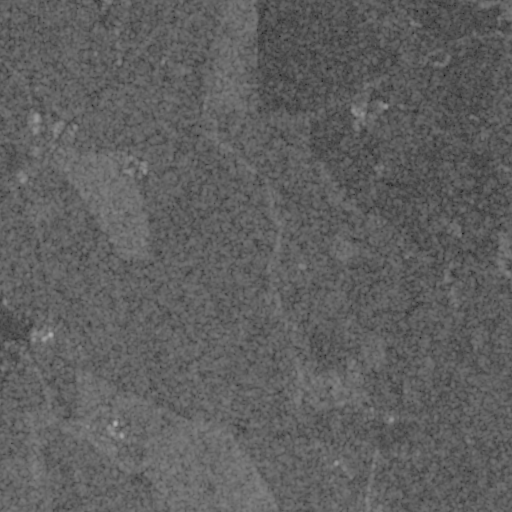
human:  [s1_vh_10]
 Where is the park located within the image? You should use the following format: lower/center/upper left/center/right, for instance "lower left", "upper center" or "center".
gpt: The park is located in the upper right of the image.
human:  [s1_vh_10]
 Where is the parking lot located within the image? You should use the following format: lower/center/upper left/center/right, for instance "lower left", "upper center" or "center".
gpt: The parking lot is located in the upper left of the image.
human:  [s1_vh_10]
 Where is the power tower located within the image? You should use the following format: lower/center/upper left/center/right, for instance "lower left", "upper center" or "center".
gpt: The power tower is located in the upper right of the image.
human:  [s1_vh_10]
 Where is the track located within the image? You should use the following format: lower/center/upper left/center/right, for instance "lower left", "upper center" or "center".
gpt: There is no track in the image.

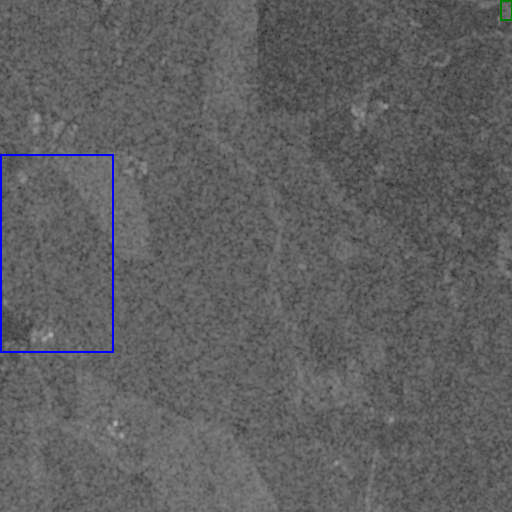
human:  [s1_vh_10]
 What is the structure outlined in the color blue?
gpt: The structure outlined in blue is a crop field.
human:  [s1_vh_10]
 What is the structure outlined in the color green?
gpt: The structure outlined in green is a park.
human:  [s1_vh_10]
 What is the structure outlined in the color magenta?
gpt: There is no magenta outline.